Field crop: maize
Growth stage: 2
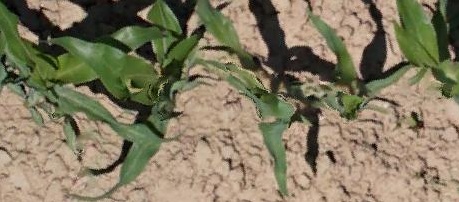
Species: maize